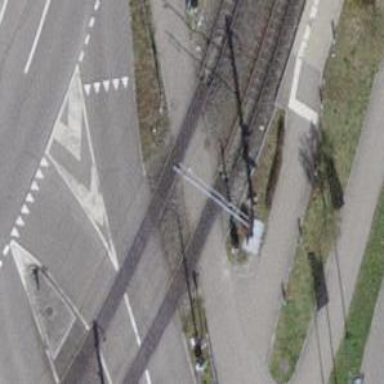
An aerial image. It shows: Railway crossing with full traffic signal barriers.